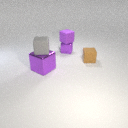
small purple metal cube behind large purple metal cube